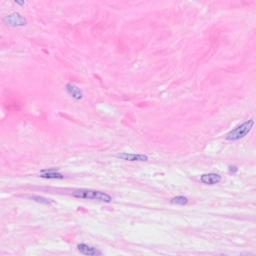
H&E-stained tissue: Breast